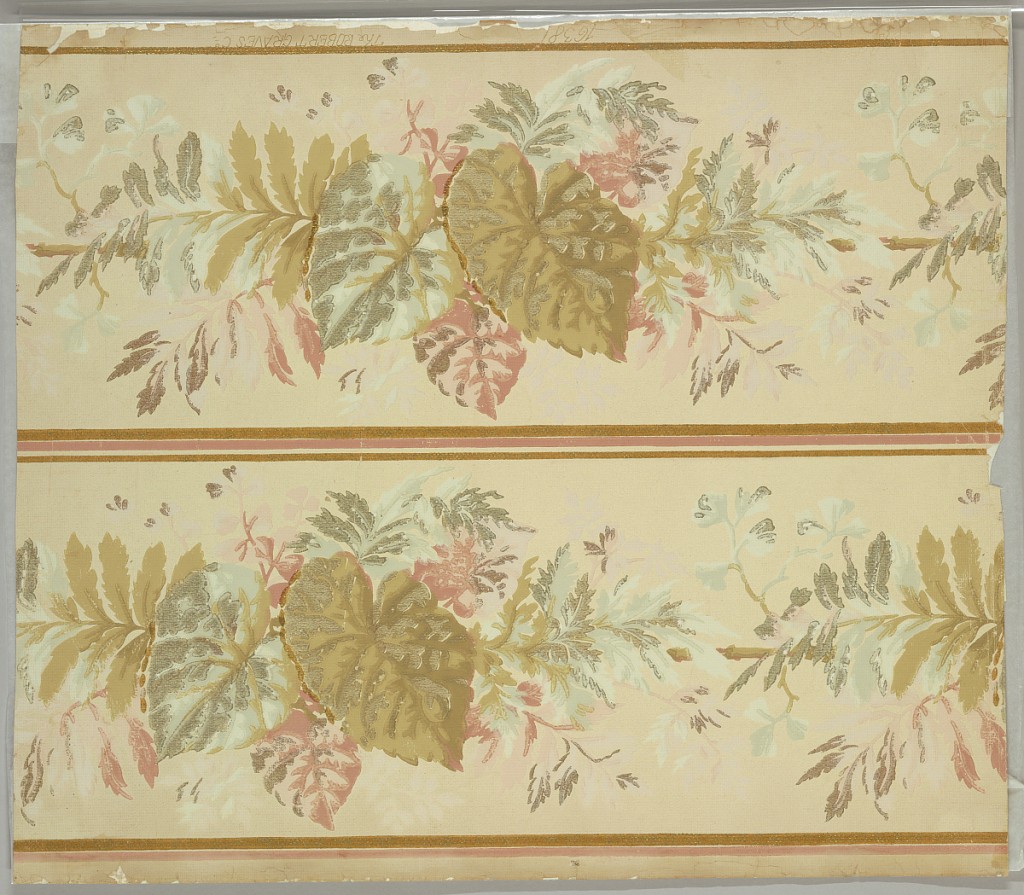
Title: Border
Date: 1890–1900
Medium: Machine-printed, mica
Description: Old rose, brown and green branch and leaf design on burlap paper with stripes, mica finish. Printed two across.